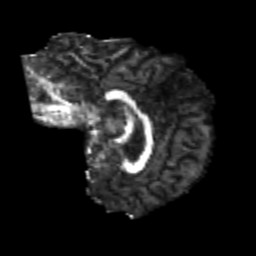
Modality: FA
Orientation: sagittal
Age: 23
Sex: male
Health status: healthy
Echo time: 0.074 s